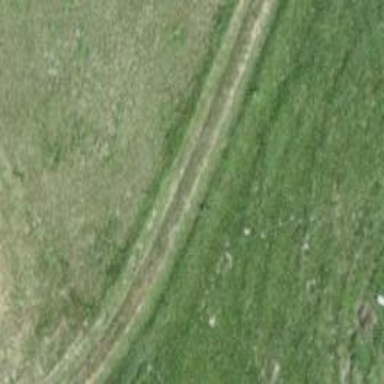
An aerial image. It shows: Grassy track.